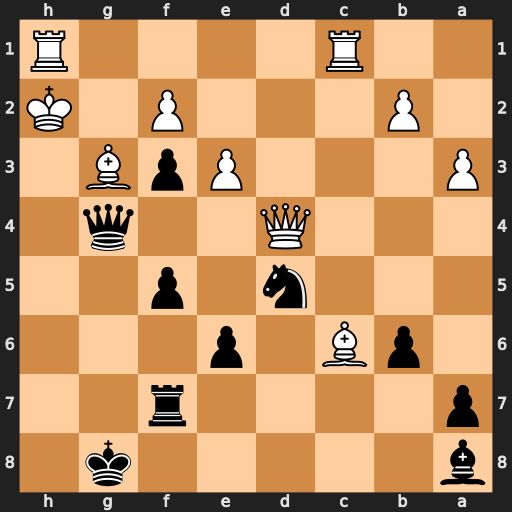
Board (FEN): b5k1/p4r2/1pB1p3/3n1p2/3Q2q1/P3PpB1/1P3P1K/2R4R
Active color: b
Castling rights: -
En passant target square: -
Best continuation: Rh7+ Kg1 Rxh1+ Kxh1 Qh3+ Bh2 Qg2#